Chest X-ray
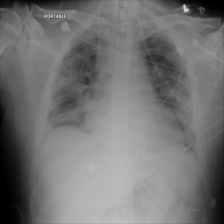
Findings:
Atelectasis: positive
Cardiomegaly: negative
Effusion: positive
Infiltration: positive
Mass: negative
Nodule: negative
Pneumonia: negative
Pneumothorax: negative
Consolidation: negative
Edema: negative
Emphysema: negative
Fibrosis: negative
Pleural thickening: negative
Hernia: negative